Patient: sex F, age 46
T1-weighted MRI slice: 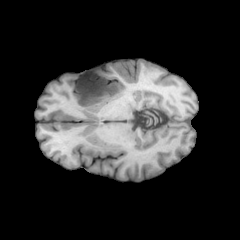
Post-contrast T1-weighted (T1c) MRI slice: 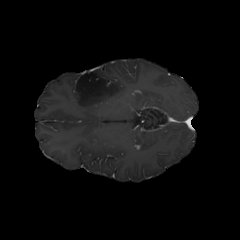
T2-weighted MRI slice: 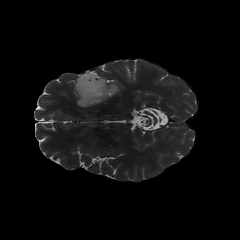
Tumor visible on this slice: yes
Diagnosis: Astrocytoma, IDH-mutant
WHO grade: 2